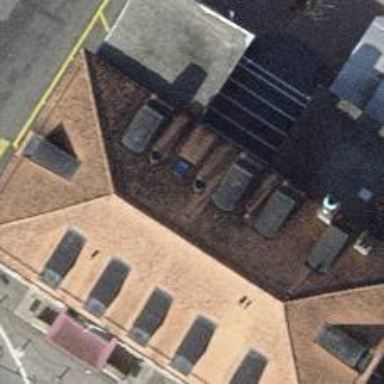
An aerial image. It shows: Restaurant.